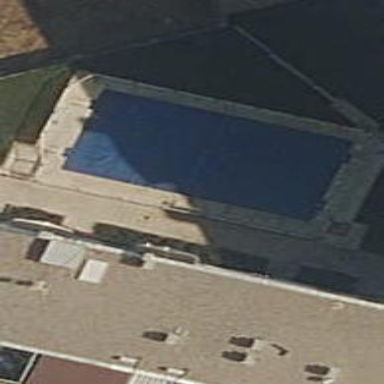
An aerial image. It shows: Swimming pool within leisure land area designed for swimming activities.